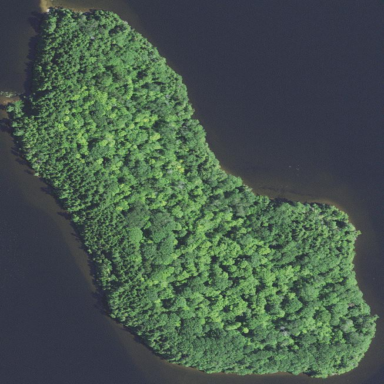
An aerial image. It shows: Image showing island.